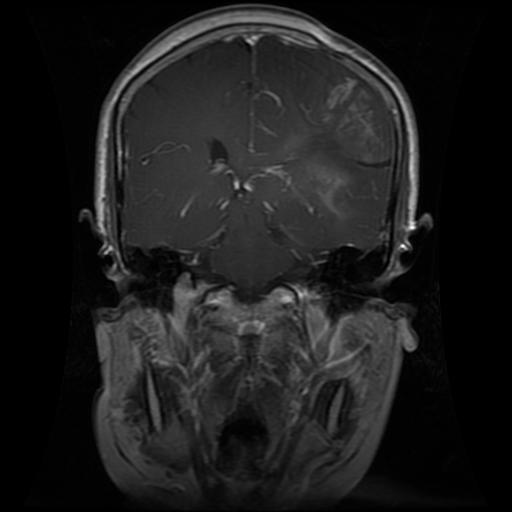
Label: glioma